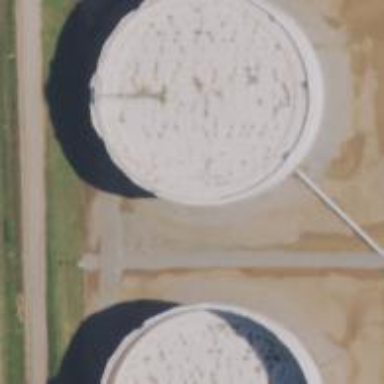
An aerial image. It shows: Storage tank that is man-made.